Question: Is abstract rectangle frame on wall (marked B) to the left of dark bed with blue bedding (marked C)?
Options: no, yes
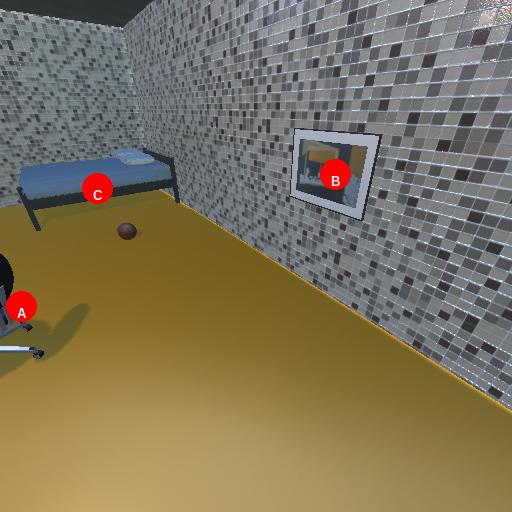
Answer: no